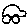
Label: car